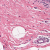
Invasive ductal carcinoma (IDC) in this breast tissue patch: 0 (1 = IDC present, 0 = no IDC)